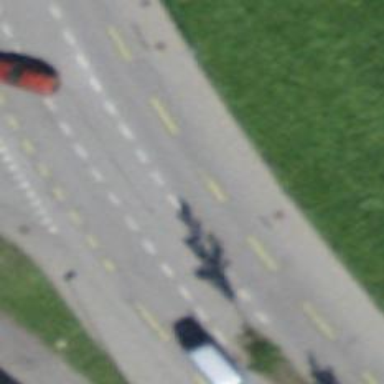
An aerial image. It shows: Bus stop along the road.